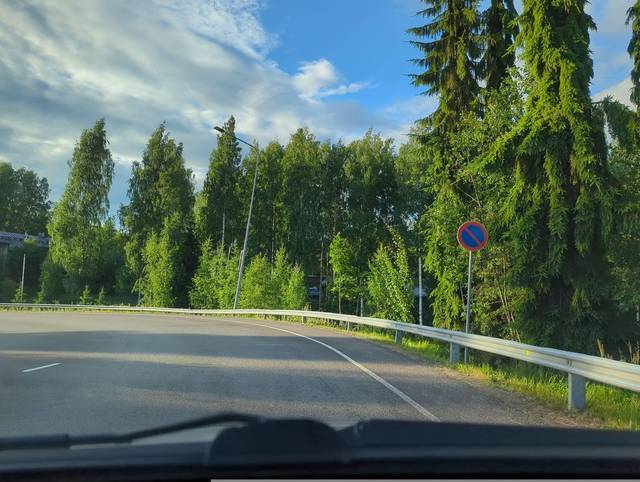
Region: Finland
Coordinates: 62.219, 25.721